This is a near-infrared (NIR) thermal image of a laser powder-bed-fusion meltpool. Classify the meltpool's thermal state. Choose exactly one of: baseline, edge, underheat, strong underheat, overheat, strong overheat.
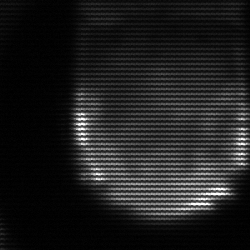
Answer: strong underheat